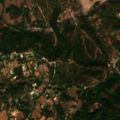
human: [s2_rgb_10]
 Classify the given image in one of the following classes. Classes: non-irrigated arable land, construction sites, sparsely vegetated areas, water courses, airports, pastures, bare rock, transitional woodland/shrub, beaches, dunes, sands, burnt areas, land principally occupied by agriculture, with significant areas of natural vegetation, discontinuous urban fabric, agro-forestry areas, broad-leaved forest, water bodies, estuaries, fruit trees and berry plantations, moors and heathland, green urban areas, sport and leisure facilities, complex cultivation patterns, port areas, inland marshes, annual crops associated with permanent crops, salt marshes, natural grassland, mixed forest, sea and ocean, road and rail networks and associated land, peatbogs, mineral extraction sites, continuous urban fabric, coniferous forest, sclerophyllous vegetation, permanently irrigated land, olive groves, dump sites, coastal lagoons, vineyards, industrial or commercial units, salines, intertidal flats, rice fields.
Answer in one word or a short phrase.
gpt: non-irrigated arable land, complex cultivation patterns, land principally occupied by agriculture, with significant areas of natural vegetation, broad-leaved forest, mixed forest, sclerophyllous vegetation